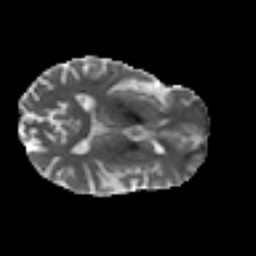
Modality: MD
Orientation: axial
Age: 42
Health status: ill
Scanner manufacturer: philips
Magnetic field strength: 3 T
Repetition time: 9 s
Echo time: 0.127 s